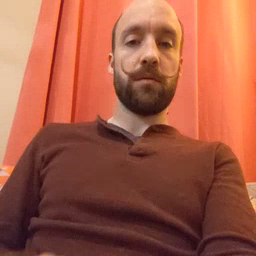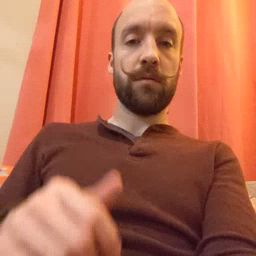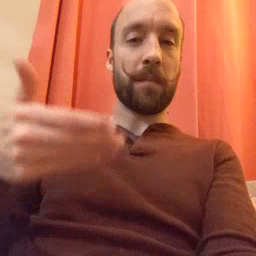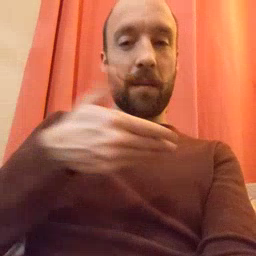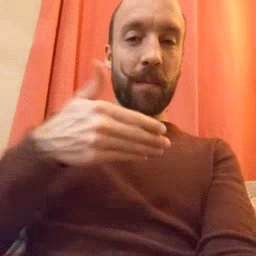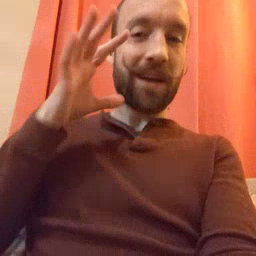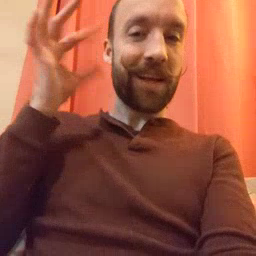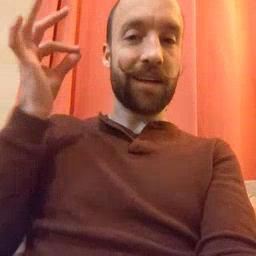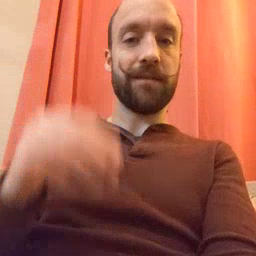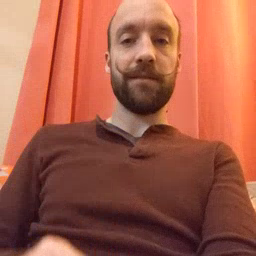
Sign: kitty